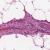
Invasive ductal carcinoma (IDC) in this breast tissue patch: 0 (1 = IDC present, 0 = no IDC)